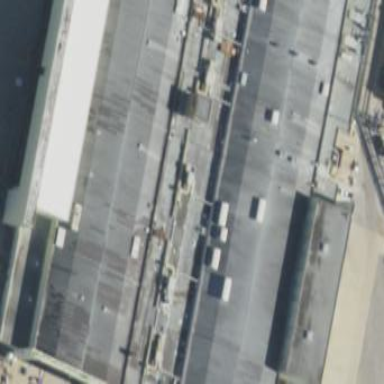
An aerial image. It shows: Hangar building at the airport.